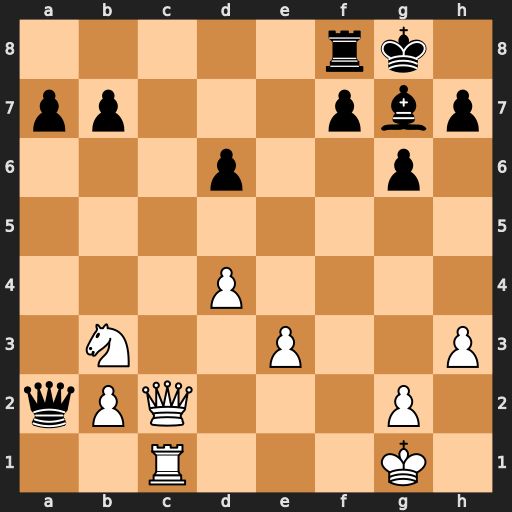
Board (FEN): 5rk1/pp3pbp/3p2p1/8/3P4/1N2P2P/qPQ3P1/2R3K1
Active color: w
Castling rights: -
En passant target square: -
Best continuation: Ra1 Qxa1+ Nxa1